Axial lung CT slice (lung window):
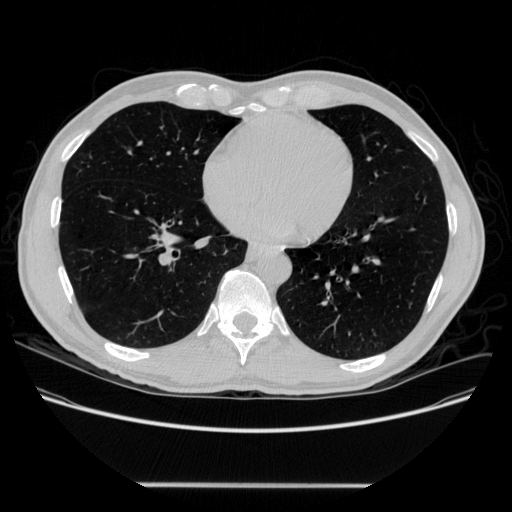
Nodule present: no